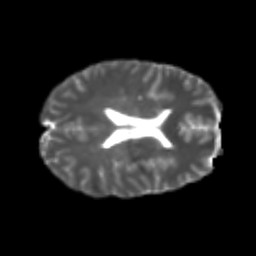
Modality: T2w
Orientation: axial
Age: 26
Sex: female
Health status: healthy
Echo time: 0.074 s